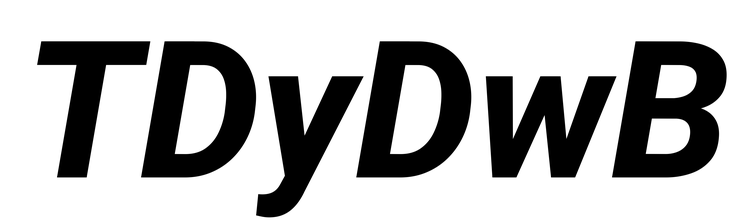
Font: Roboto-Italic_ExtraBold_Italic